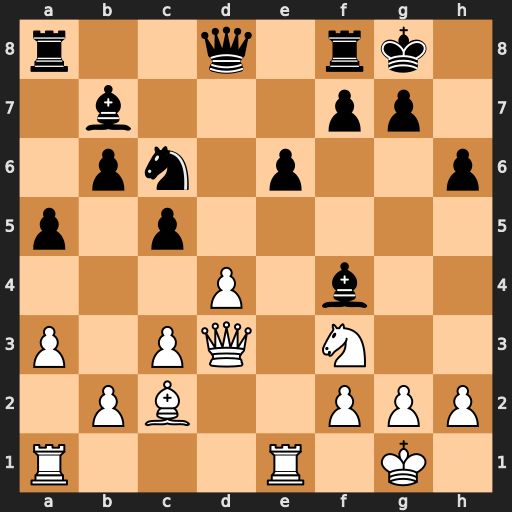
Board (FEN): r2q1rk1/1b3pp1/1pn1p2p/p1p5/3P1b2/P1PQ1N2/1PB2PPP/R3R1K1
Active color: w
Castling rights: -
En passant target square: -
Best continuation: Qh7#